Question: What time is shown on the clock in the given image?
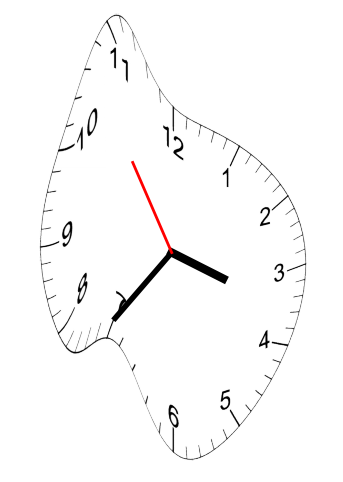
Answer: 03:35:54